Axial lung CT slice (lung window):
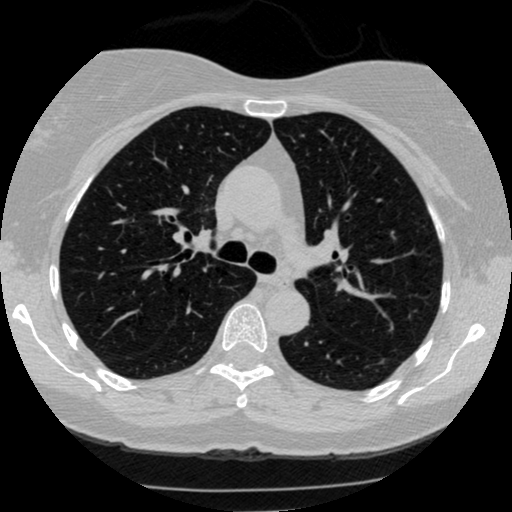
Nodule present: no